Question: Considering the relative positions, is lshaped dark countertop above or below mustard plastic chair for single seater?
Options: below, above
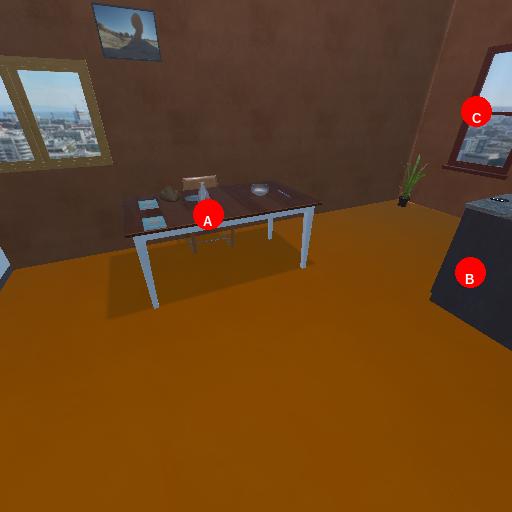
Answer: below